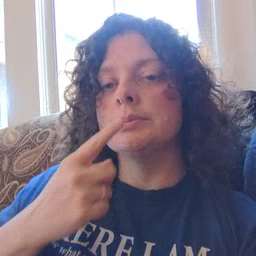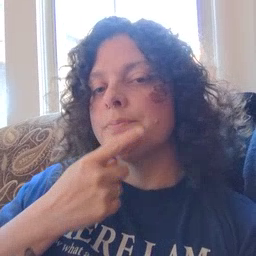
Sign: lips